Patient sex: M
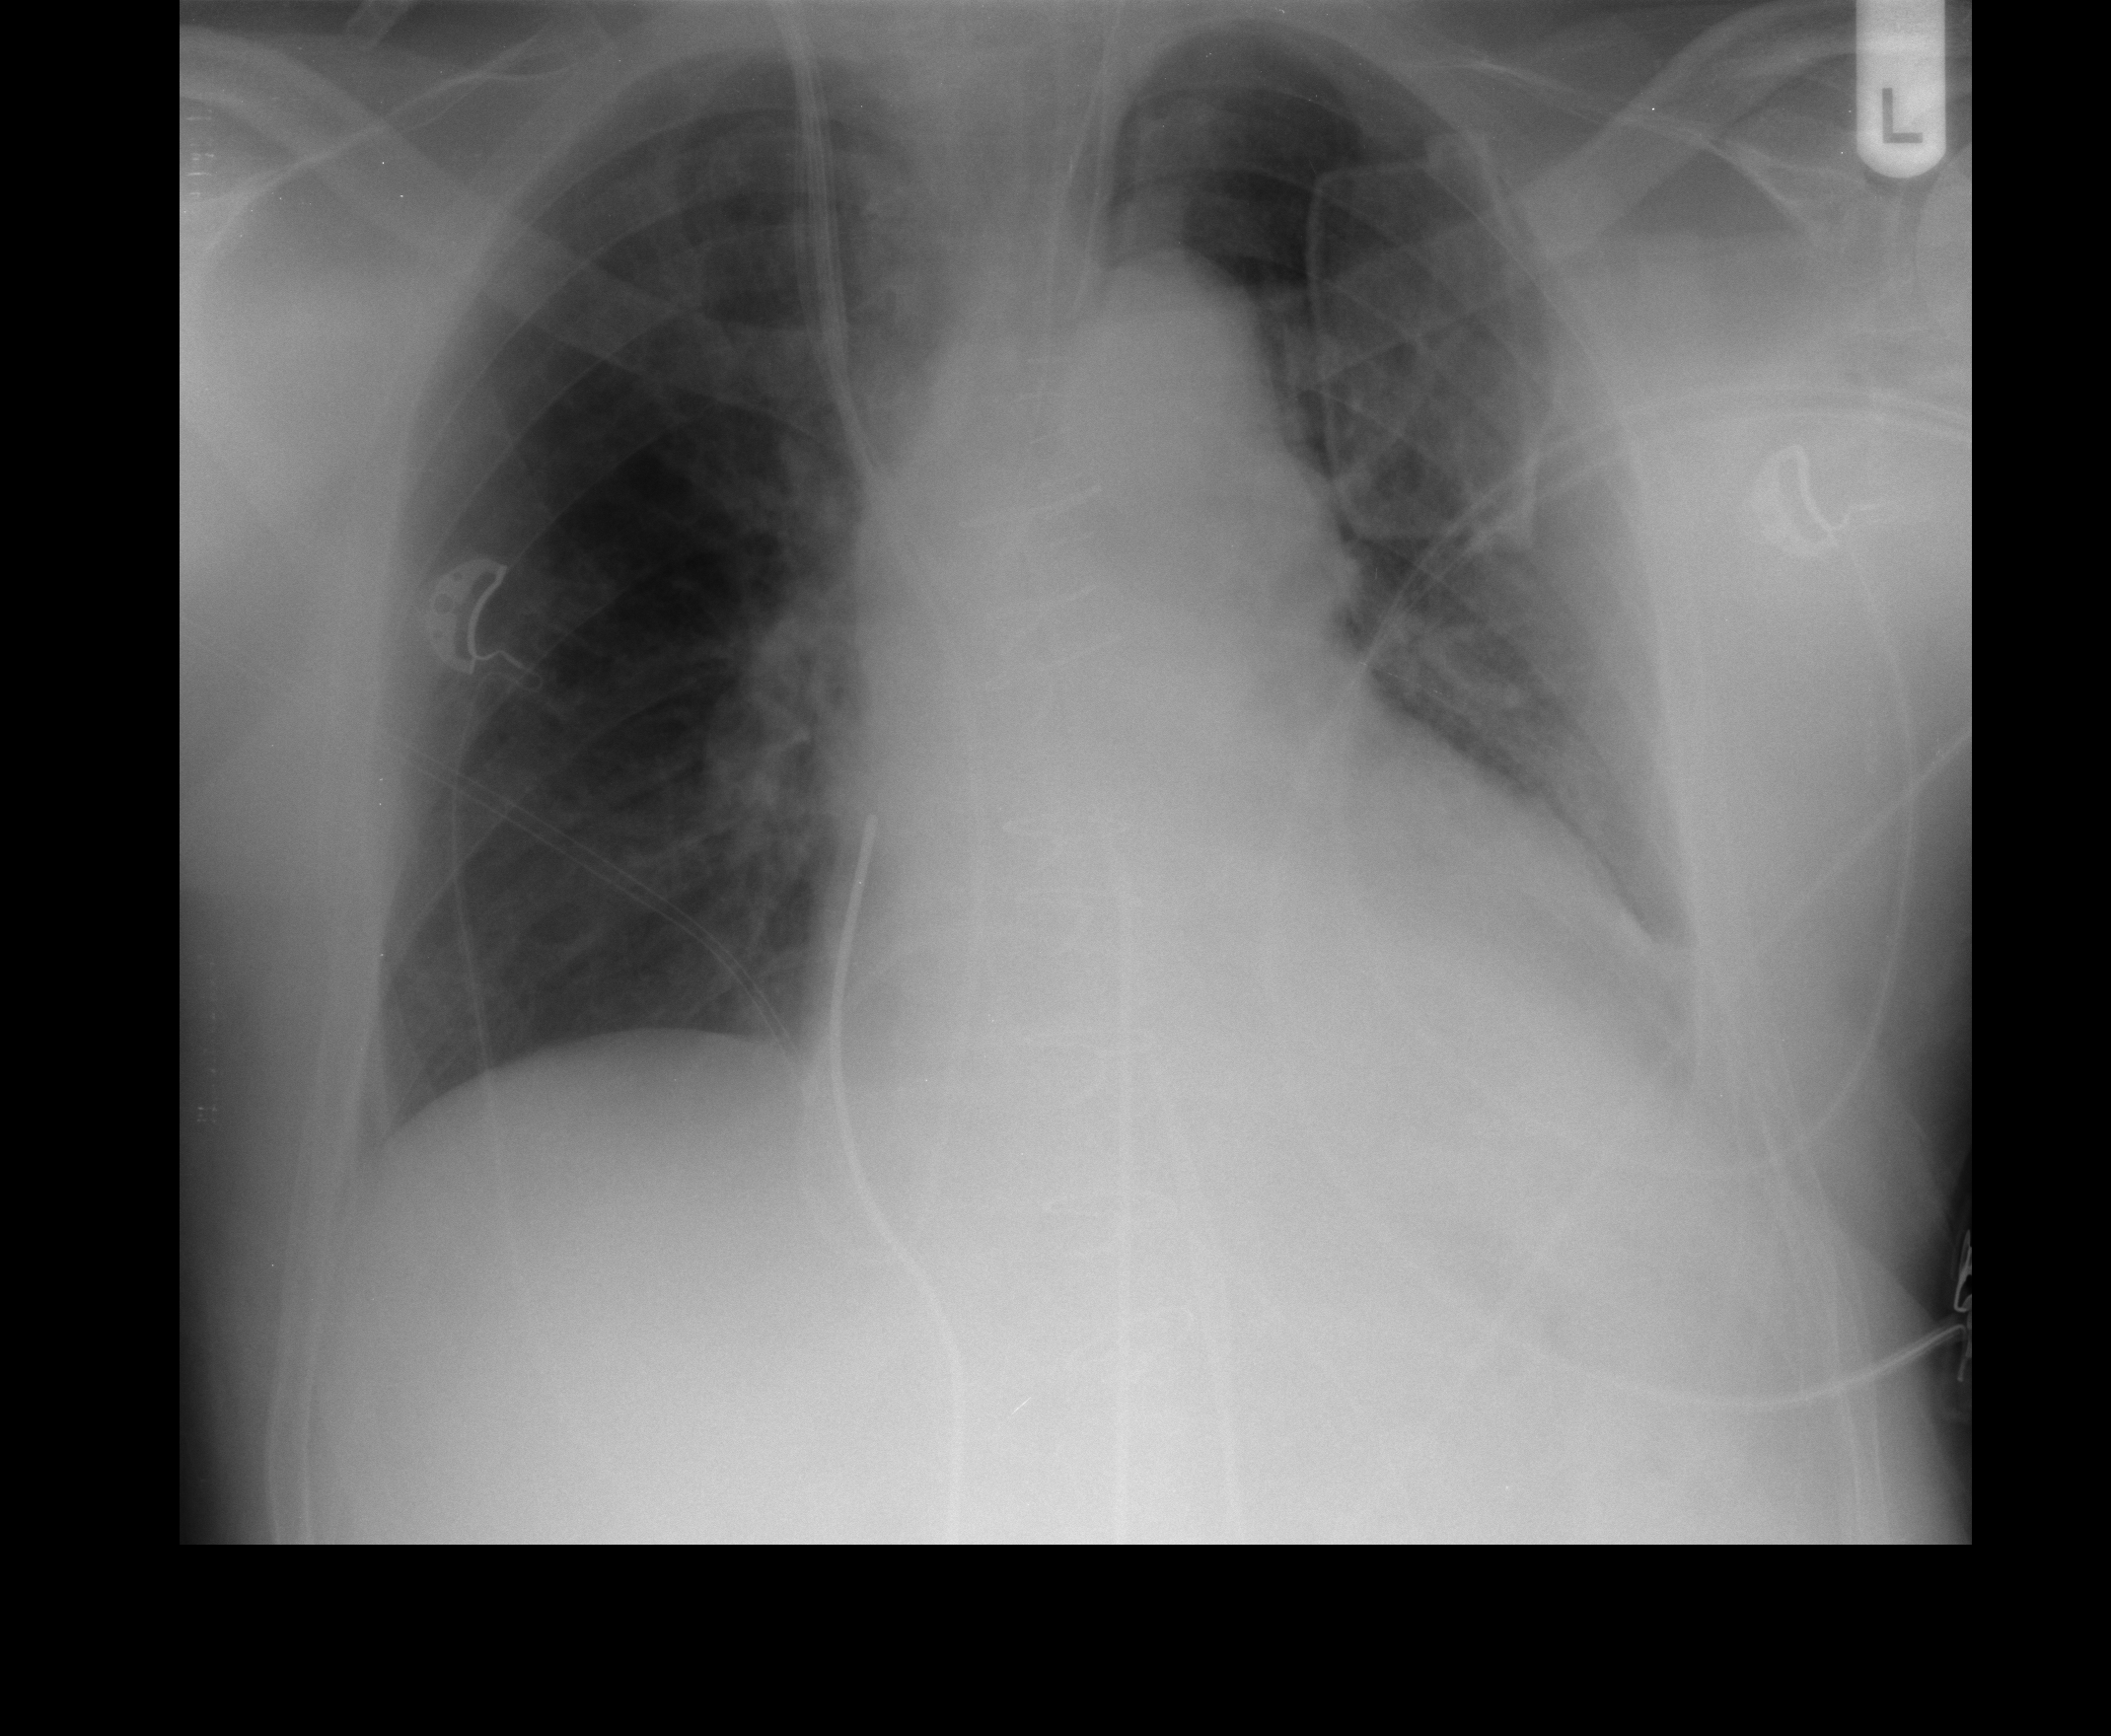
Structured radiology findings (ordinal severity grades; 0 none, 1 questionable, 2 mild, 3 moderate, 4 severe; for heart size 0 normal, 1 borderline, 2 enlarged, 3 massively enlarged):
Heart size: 1
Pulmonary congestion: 0
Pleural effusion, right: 0
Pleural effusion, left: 1
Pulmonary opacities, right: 0
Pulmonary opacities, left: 0
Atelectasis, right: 0
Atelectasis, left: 1